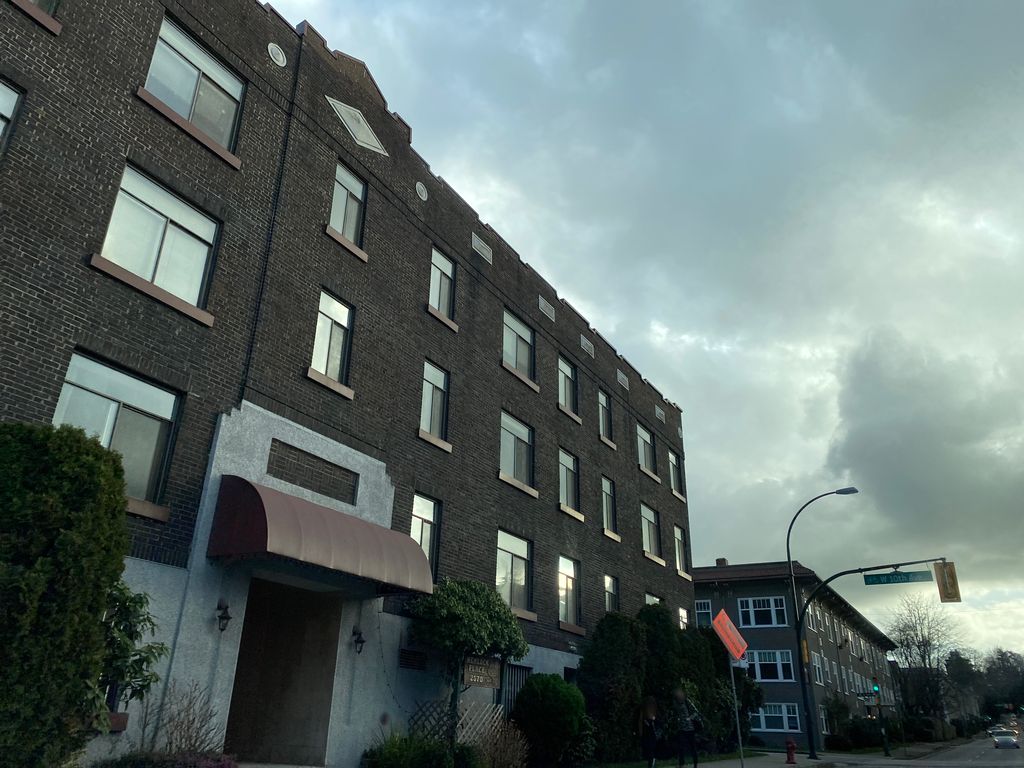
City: vancouver